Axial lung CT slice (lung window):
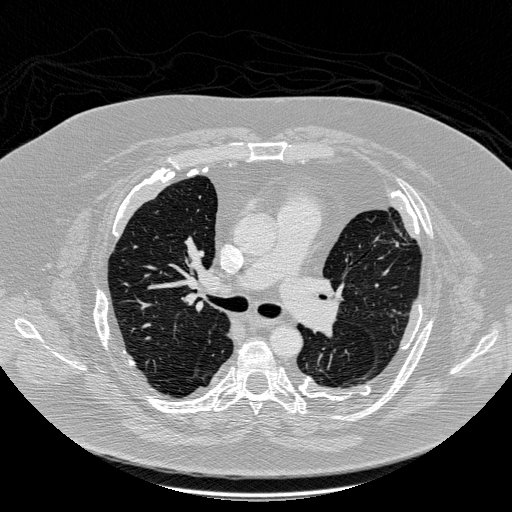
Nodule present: no